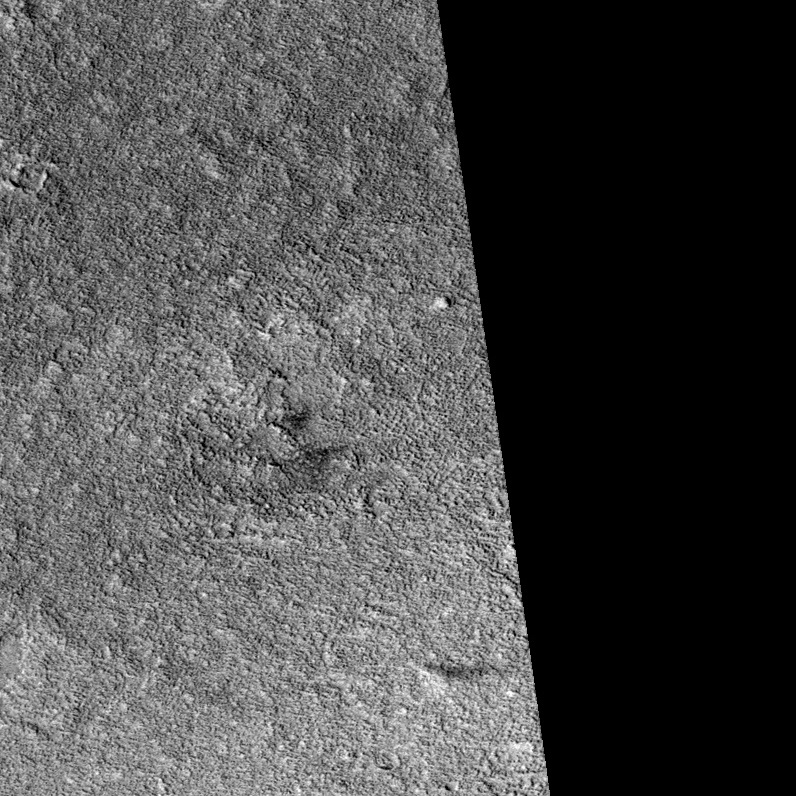
Label: dustdevil